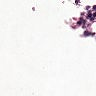
Metastatic tissue present: no